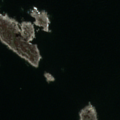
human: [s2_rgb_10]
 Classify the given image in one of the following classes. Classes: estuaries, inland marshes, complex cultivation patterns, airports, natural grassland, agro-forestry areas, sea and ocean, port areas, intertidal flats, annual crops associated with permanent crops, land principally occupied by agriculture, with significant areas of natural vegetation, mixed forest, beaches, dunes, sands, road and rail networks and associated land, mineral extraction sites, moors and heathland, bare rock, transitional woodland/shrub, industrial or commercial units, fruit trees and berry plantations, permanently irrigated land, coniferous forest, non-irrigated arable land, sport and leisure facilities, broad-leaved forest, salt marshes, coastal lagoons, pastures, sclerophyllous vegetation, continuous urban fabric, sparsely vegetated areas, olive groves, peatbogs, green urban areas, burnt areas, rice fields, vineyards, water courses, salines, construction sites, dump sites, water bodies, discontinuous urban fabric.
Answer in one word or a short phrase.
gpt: sea and ocean